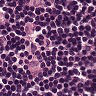
Metastatic tissue present: no